Question: I could not find anything relevant after searching "MRev", so I hope someone can offer a tip.
Here is a picture below, viewing '.css' code in 'Text' mode with 'Flyspell' minor mode. 'MRev' does not disappear when changing files, so it appears to be a minor mode.

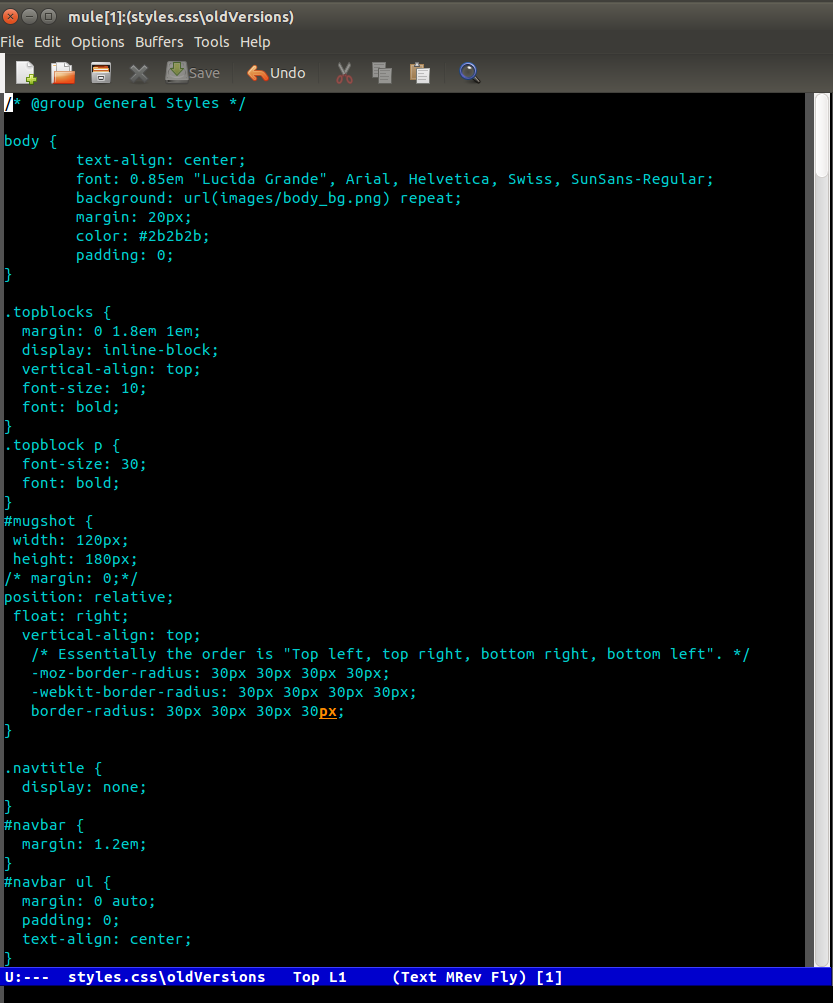
Answer: It is 'magit-auto-revert-mode'. You can disable it by following expression.
'''
(magit-auto-revert-mode -1)
'''